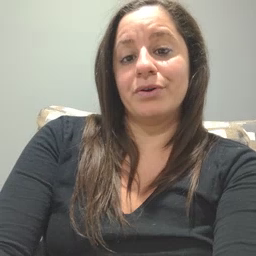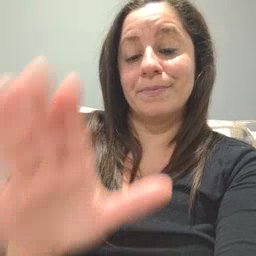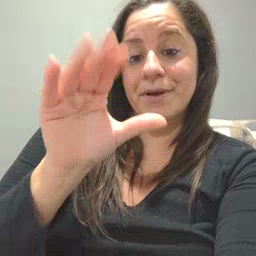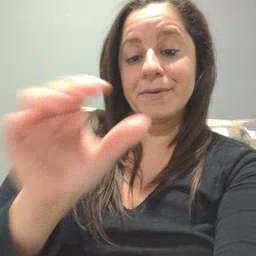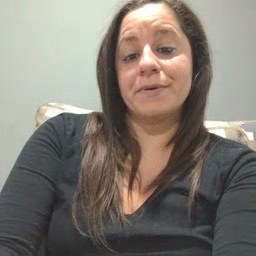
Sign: bye